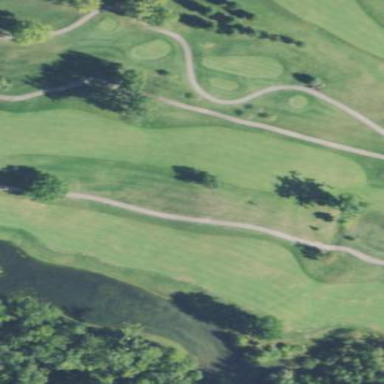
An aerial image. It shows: Grassy area designated as golf fairway.